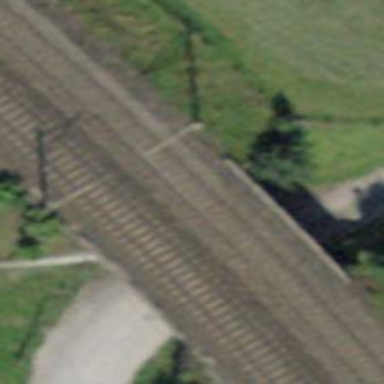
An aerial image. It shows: Bridge over railway with electrified contact lines.